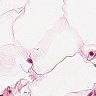
Metastatic tissue present: no